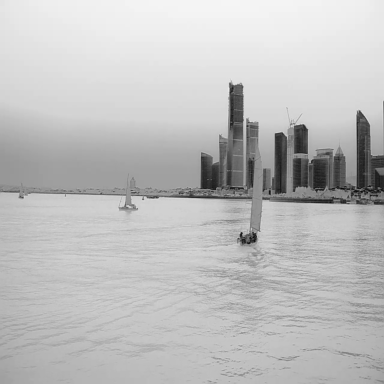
There are five objects shown in the infrared image, including four sailboats, and a container_ship.